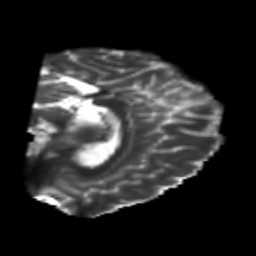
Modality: T2w
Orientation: sagittal
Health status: healthy
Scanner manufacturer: philips
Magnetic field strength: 3 T
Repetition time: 6.964 s
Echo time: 0.092 s